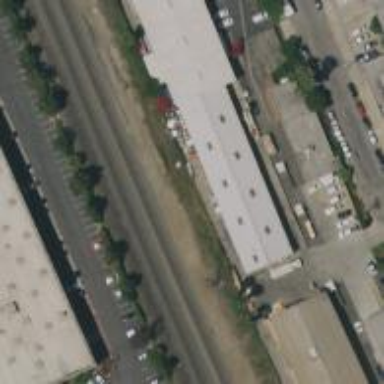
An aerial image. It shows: Industrial building.